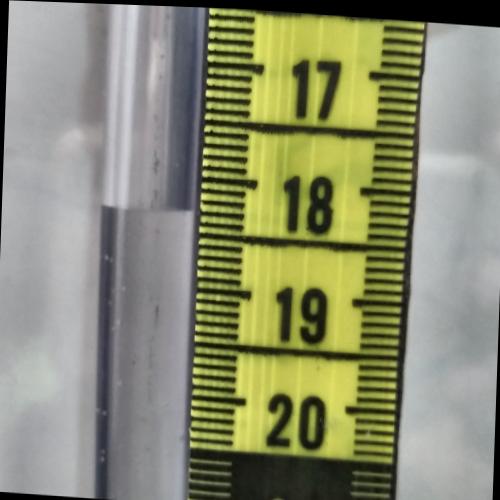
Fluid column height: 18.3 cm